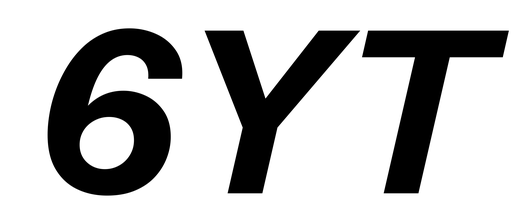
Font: InstrumentSans-Italic_Bold_Italic